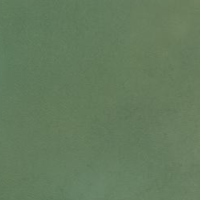
EUNIS habitat code: 14
Species observed at this site:
Fulica atra
Acrocephalus scirpaceus
Podiceps cristatus